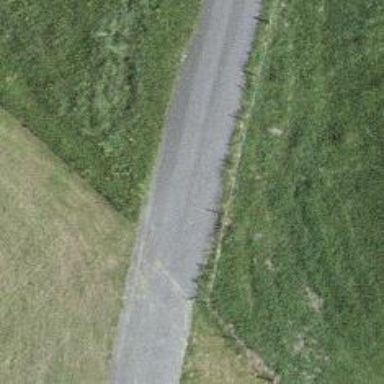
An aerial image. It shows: Passing place on the road.